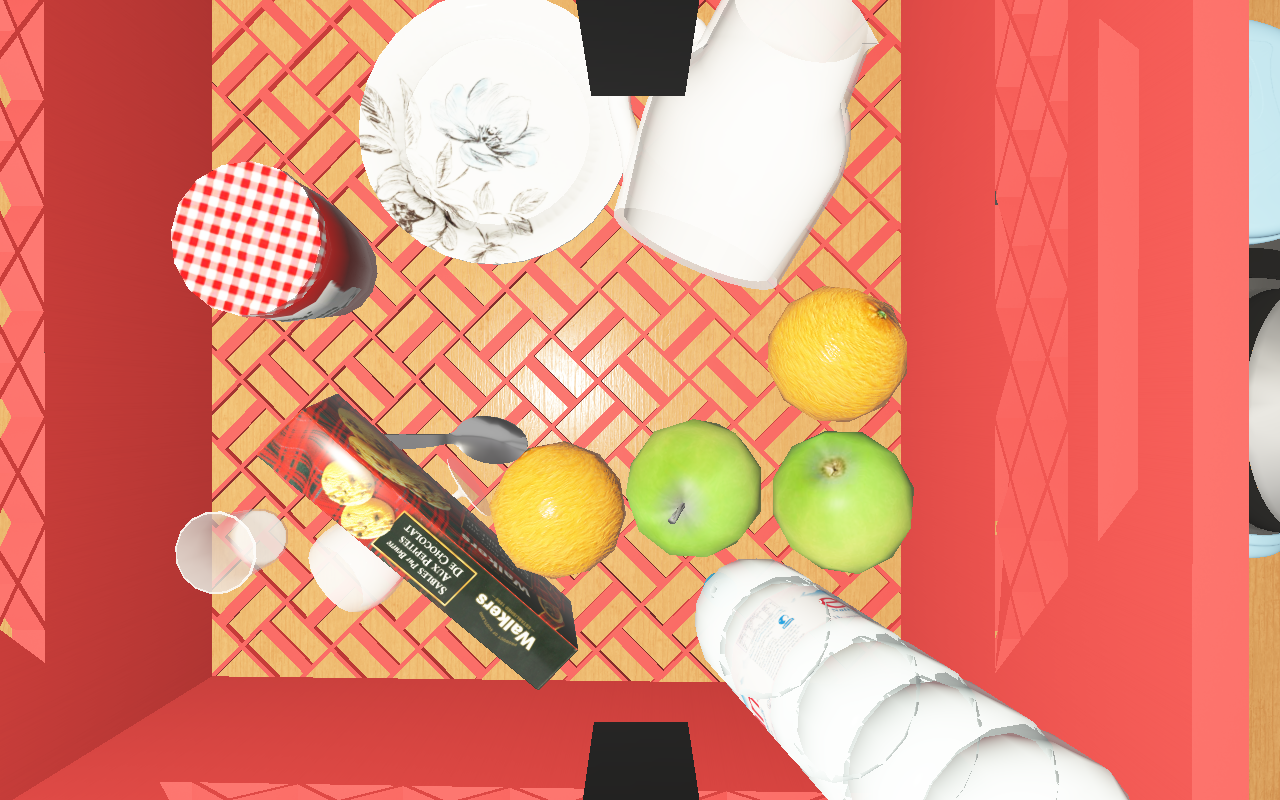
Objects in the scene:
carafe
water bottle
apple
apple
orange
glass
jam jar
cereal box